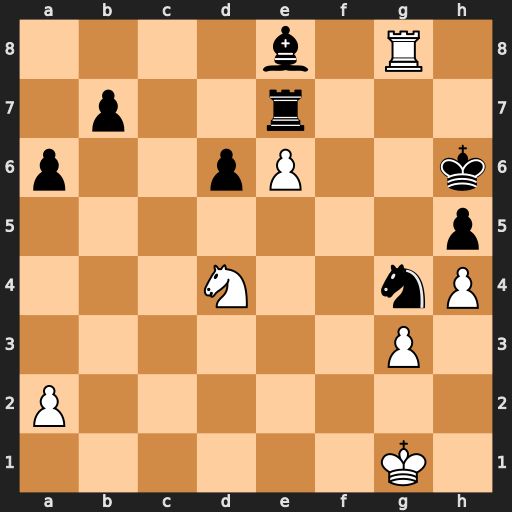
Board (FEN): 4b1R1/1p2r3/p2pP2k/7p/3N2nP/6P1/P7/6K1
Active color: w
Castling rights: -
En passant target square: -
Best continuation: Nf5+ Kh7 Nxe7